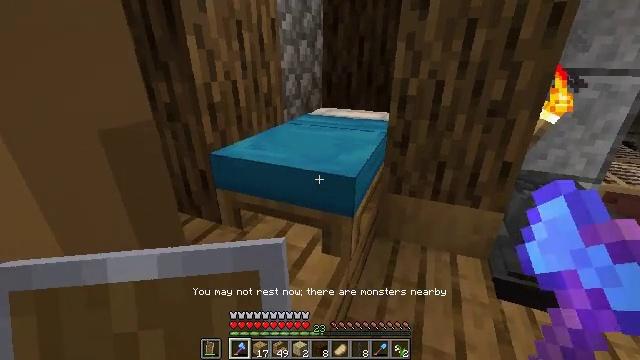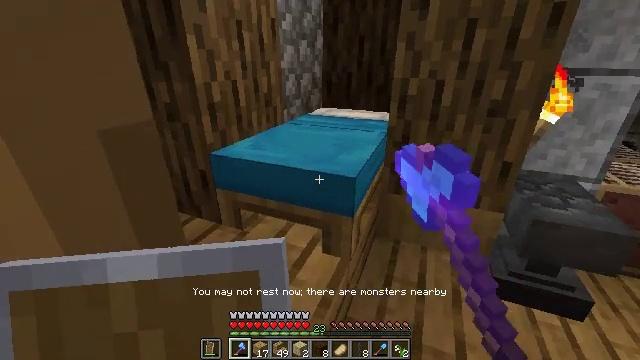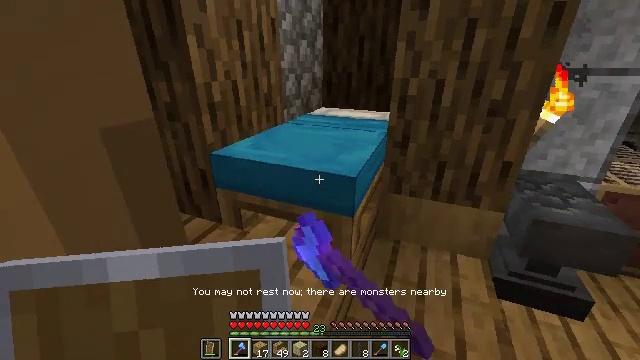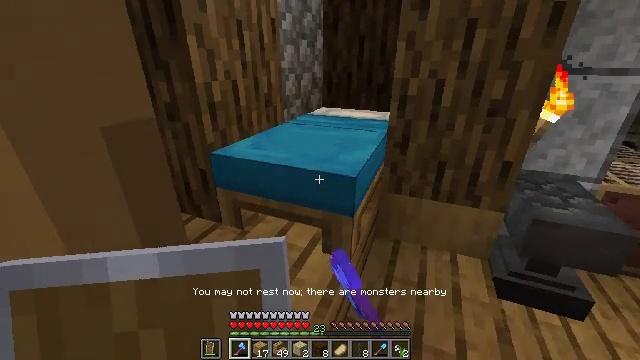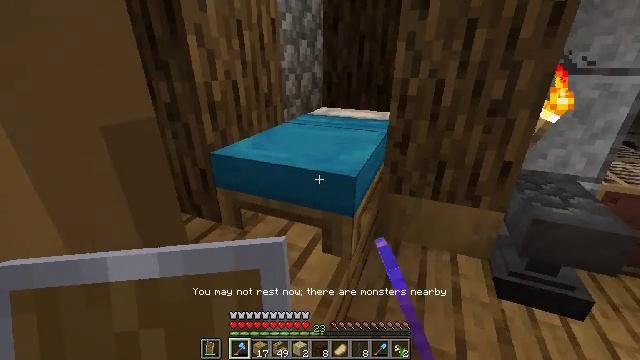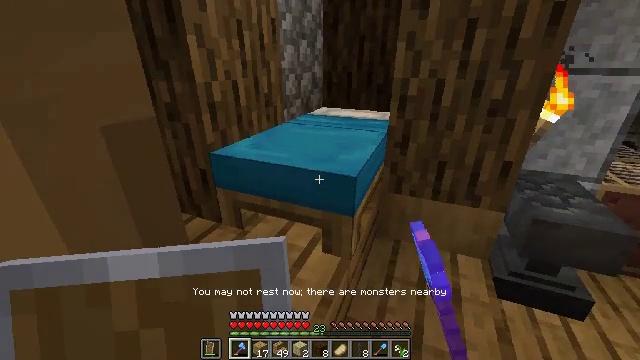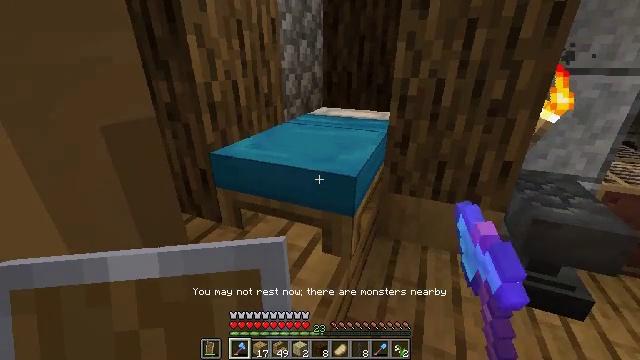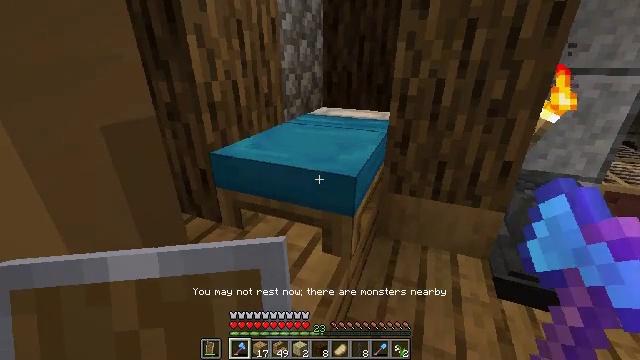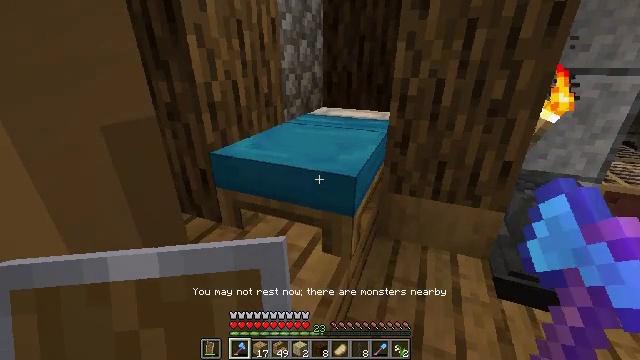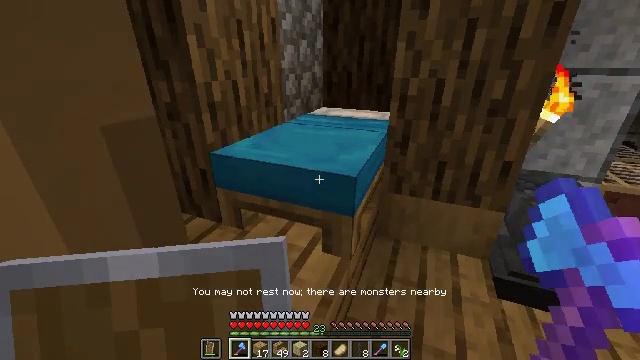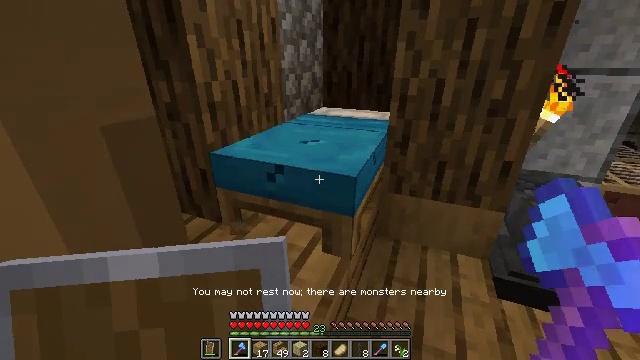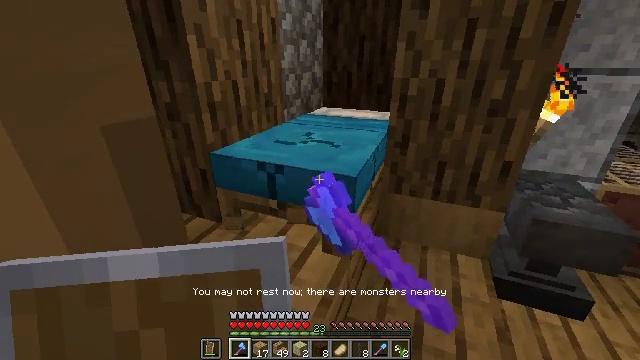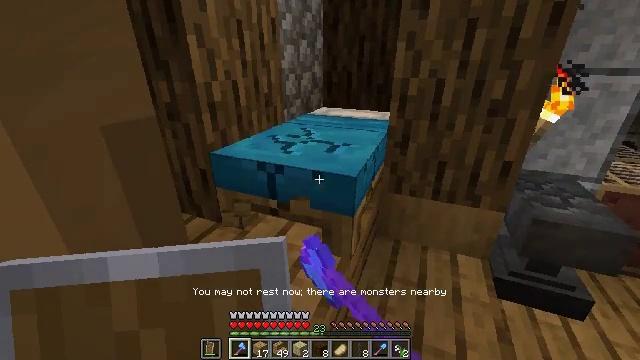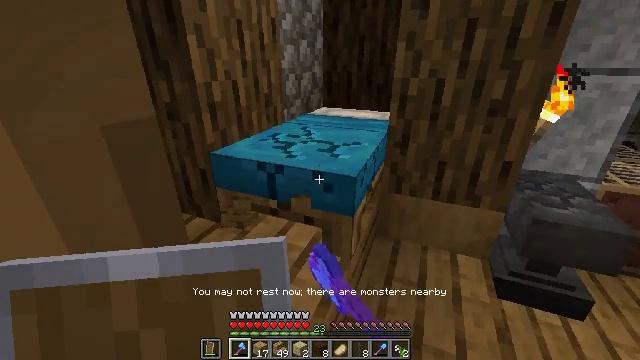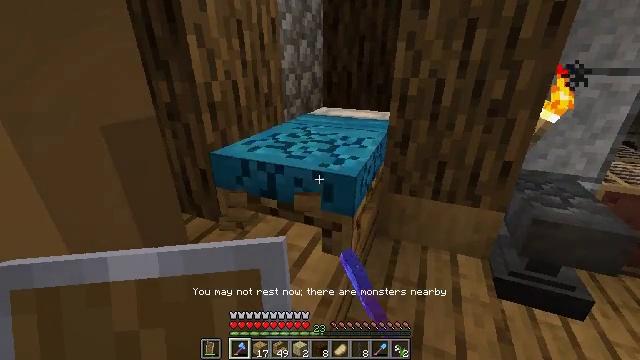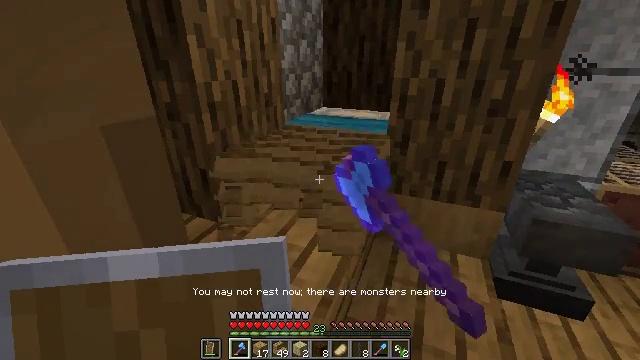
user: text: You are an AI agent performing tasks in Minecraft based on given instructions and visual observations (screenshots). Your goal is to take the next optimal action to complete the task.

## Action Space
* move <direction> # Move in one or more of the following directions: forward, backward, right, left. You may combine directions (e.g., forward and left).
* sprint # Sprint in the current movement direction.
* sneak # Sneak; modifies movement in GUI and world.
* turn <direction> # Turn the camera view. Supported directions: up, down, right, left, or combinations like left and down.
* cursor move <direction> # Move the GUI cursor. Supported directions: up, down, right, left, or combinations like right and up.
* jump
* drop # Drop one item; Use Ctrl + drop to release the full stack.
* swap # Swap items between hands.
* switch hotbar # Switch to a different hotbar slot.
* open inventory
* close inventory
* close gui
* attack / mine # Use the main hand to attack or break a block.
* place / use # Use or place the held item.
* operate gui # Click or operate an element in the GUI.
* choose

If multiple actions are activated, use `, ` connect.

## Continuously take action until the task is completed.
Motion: motion action
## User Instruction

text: Destroy the light blue bed to move it.
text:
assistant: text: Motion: no_op
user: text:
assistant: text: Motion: no_op
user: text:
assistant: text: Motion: no_op
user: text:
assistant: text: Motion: no_op
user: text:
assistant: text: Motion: no_op
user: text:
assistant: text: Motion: no_op
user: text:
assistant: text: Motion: no_op
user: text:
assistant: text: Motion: no_op
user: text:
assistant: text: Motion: no_op
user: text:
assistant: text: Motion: attack / mine
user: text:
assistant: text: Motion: attack / mine
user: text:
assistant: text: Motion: attack / mine
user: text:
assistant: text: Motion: attack / mine
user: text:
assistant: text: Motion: attack / mine
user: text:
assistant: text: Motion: attack / mine
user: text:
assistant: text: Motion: move forward, attack / mine
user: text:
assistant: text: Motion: move forward, attack / mine
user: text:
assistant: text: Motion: move forward, attack / mine
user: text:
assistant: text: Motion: move forward, attack / mine
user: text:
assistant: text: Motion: attack / mine